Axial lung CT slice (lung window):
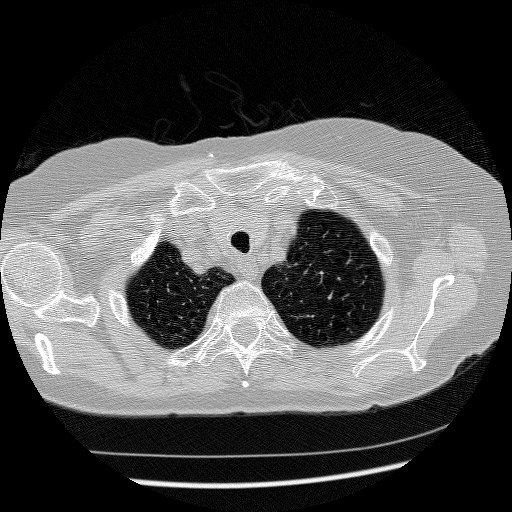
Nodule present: no